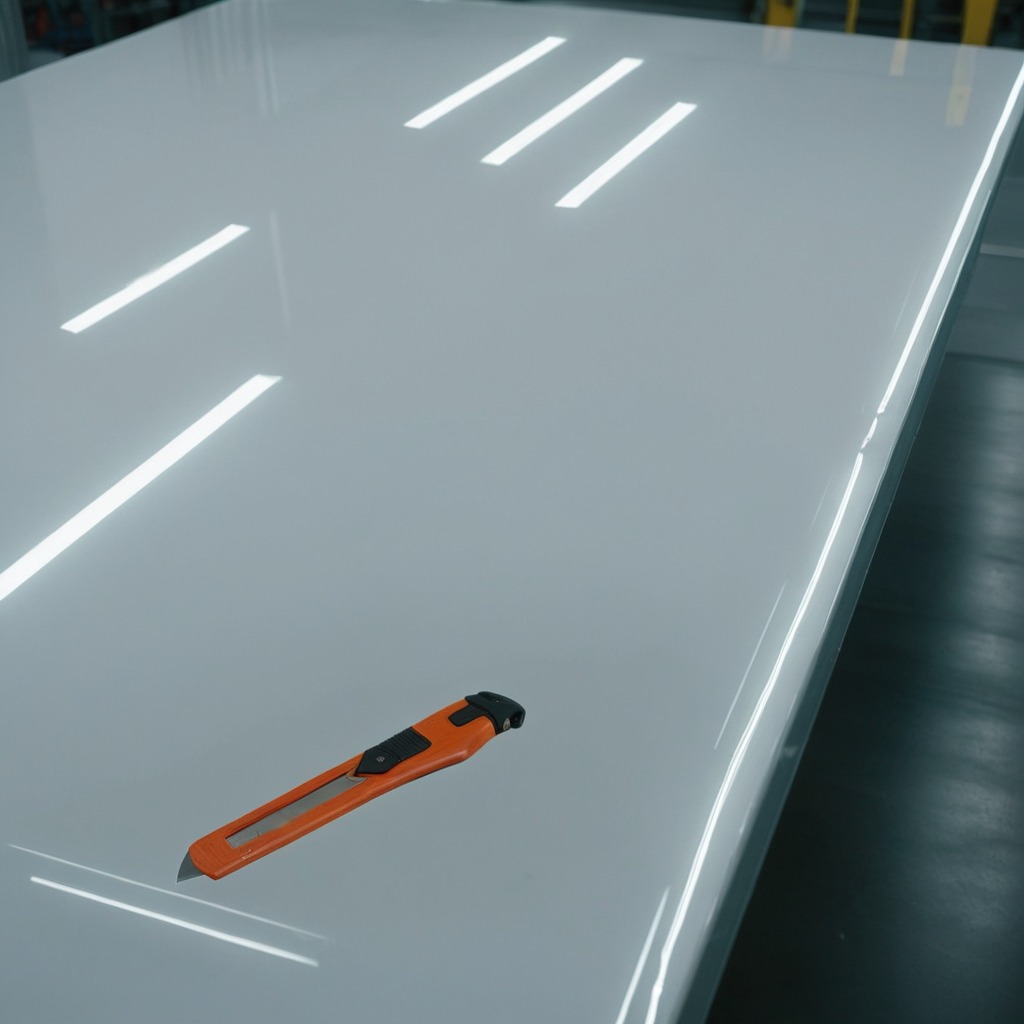
A utility knife is lying on a high-gloss table in a ship maintenance bay industrial lighting.